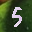
Label: 5